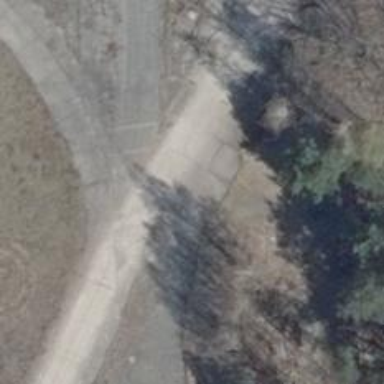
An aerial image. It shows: Service road with concrete surface.